Field crop: maize
Growth stage: 2
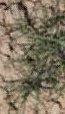
Species: salsola